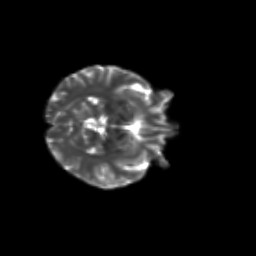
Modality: T2w
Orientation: axial
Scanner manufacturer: siemens
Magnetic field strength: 3 T
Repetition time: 9.2 s
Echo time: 0.084 s